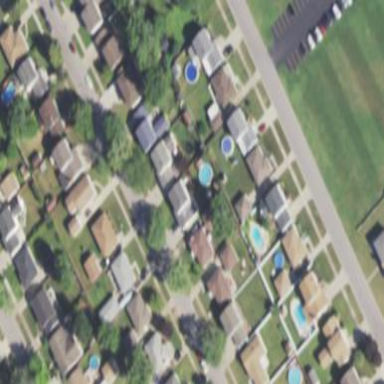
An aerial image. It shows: This residential area consists of single-family homes.